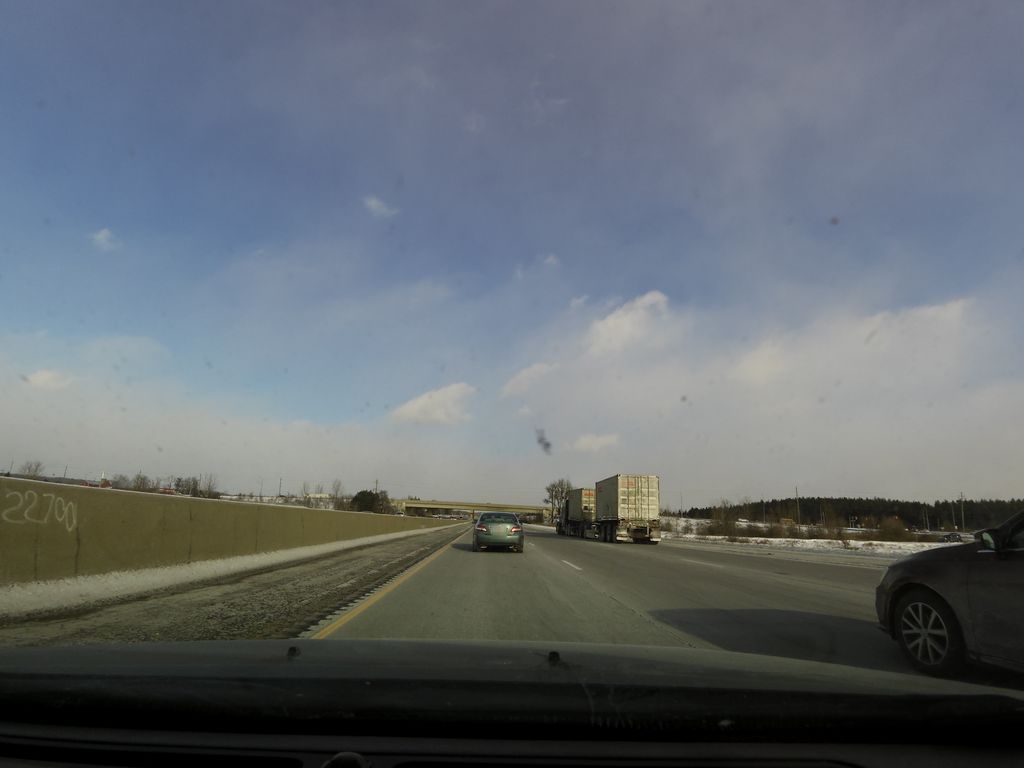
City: kitchener-waterloo